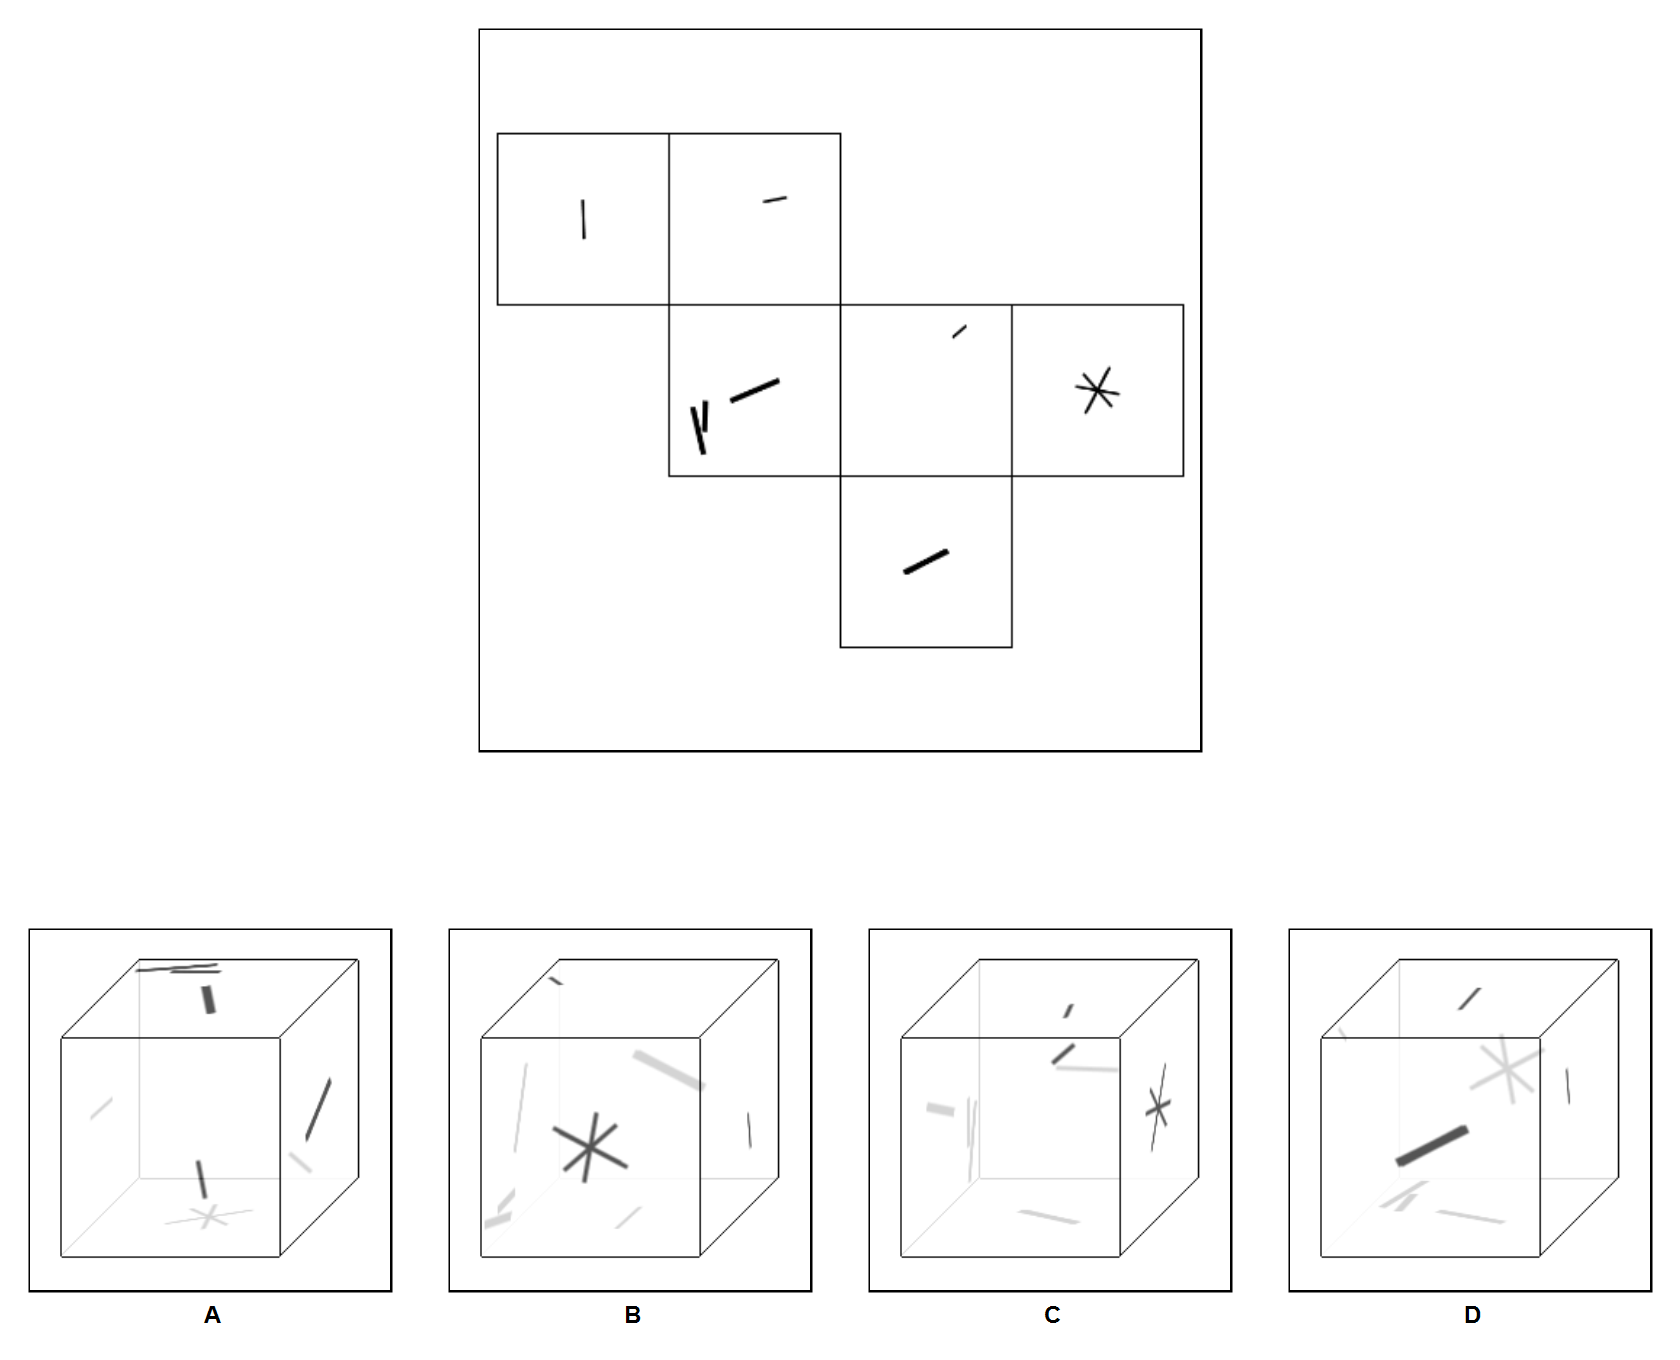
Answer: C